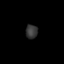
Tissue: prostate
Cell type: Fibroblasts
Senescence score: 0.7557
Nuclear area (px): 165
Mean DAPI intensity: 54.03